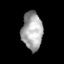
Tissue: skin
Cell type: Epithelial cells
Senescence score: 0.2396
Nuclear area (px): 775
Mean DAPI intensity: 166.601